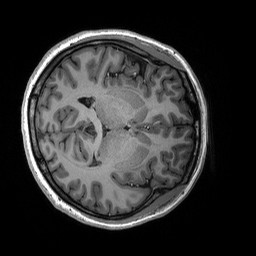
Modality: T1w
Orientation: axial
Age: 20
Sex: female
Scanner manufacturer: siemens
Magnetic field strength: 3 T
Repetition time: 2.53 s
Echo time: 0.00227 s